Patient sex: F
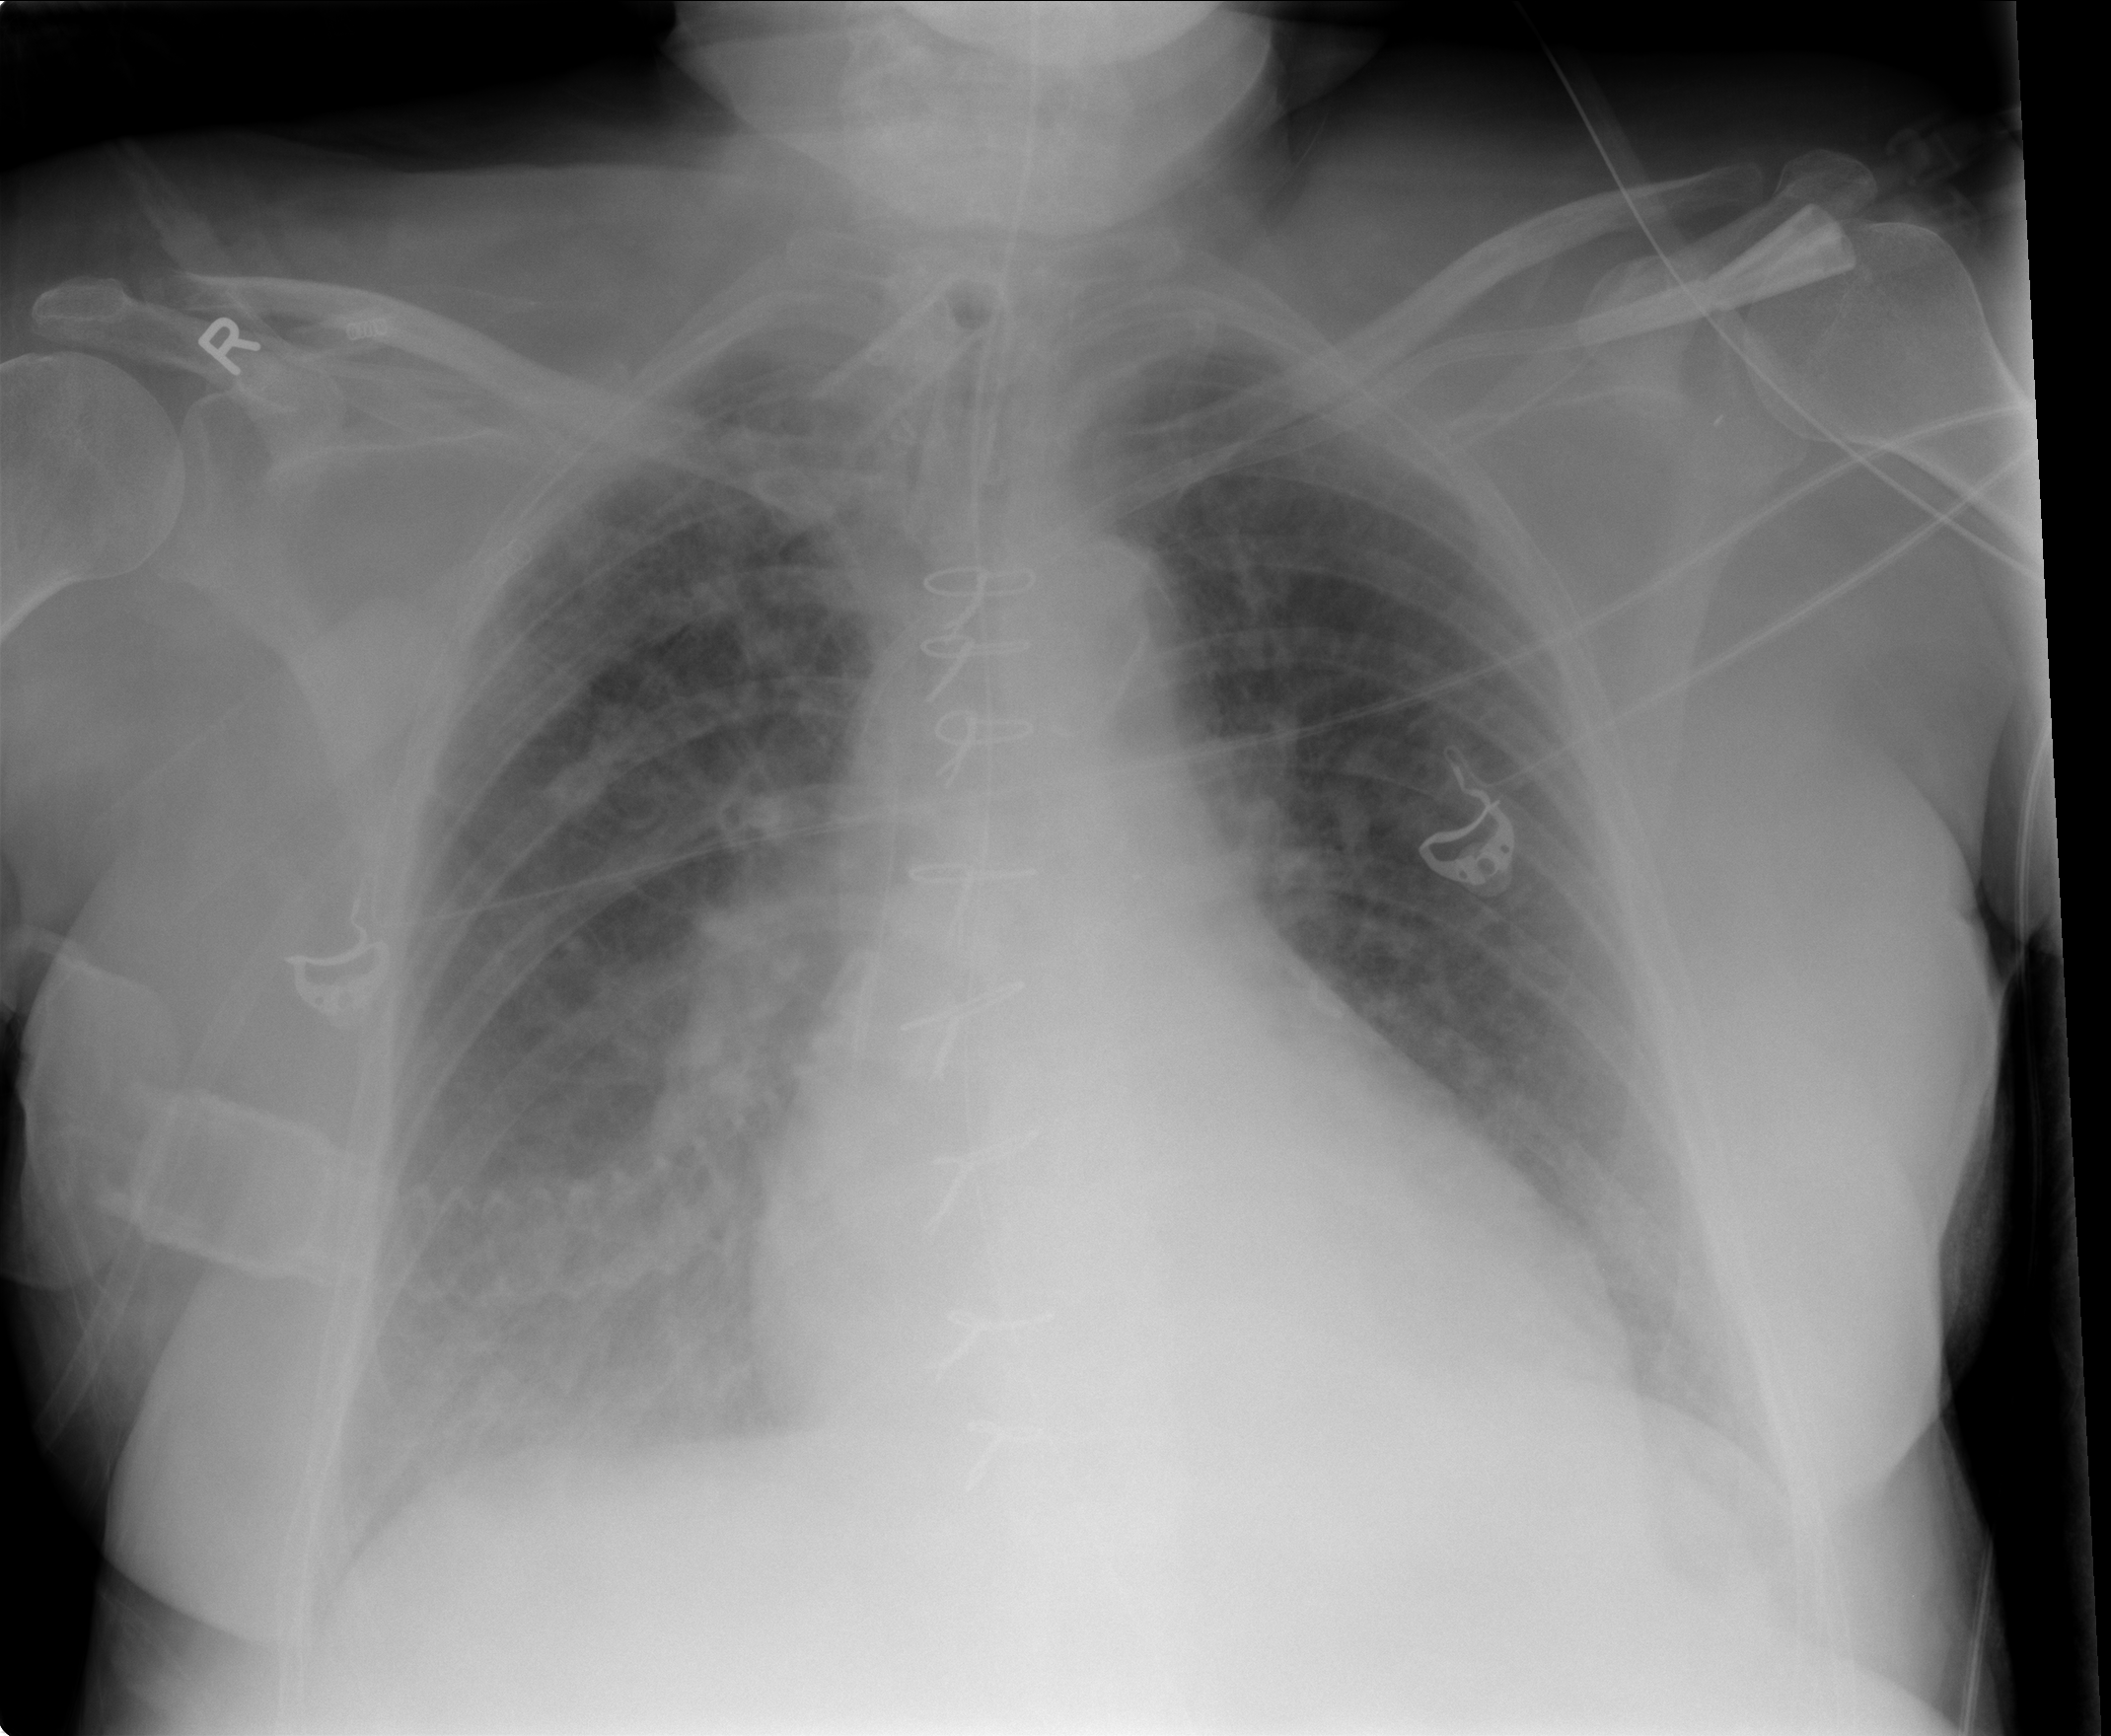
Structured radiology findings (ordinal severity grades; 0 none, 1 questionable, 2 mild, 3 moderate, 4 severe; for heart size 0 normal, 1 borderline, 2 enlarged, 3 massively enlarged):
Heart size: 1
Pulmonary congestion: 2
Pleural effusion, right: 2
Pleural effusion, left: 1
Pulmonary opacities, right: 2
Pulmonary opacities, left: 1
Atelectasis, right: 2
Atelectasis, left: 2